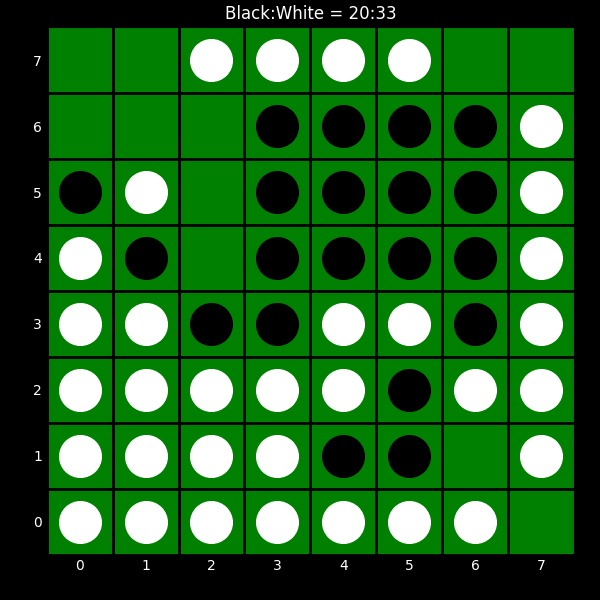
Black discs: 20
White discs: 33